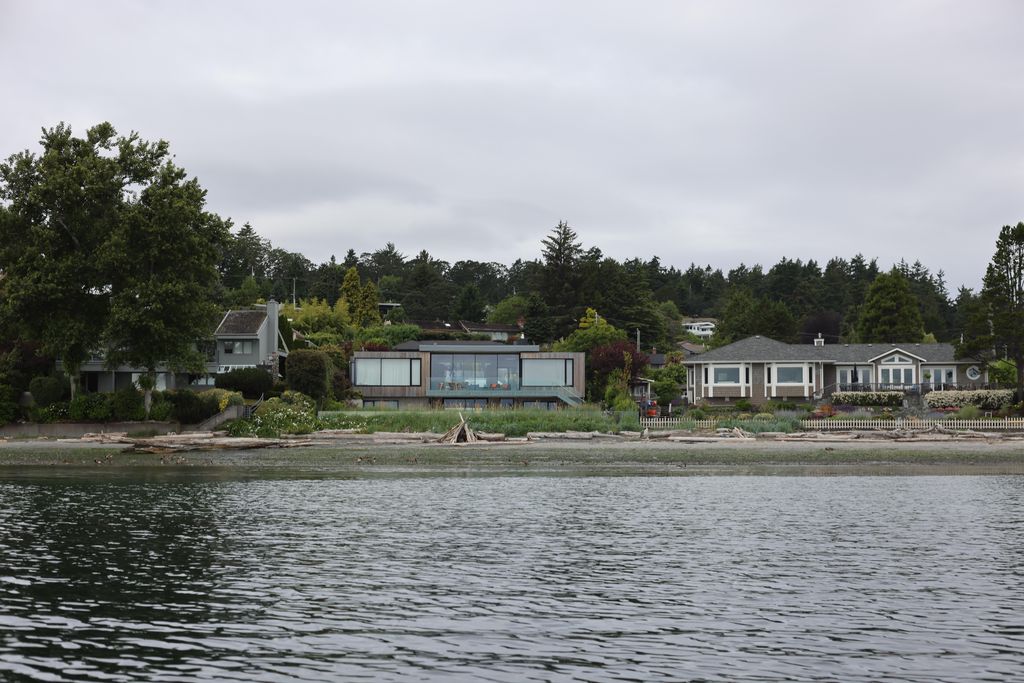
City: victoria